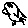
Label: bird